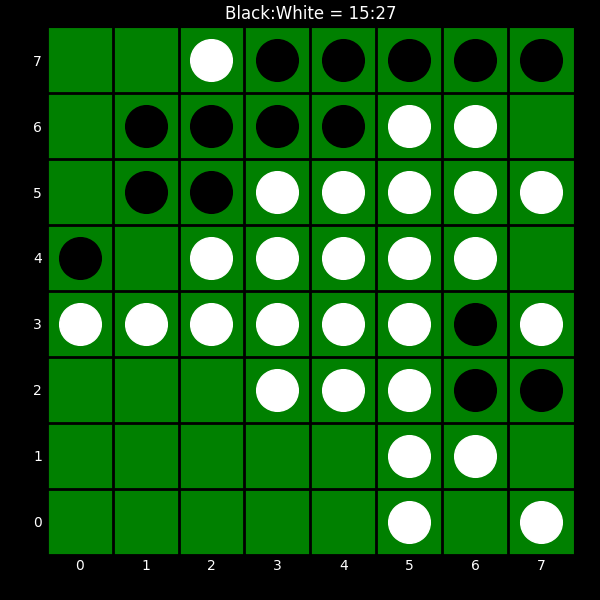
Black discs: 15
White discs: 27